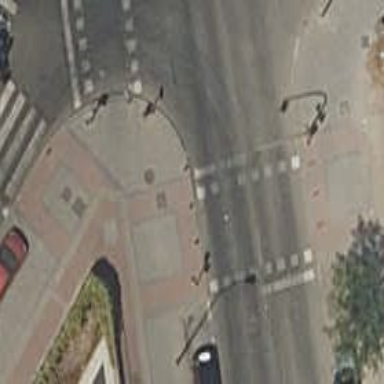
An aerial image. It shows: Road with traffic signals at the crossing.